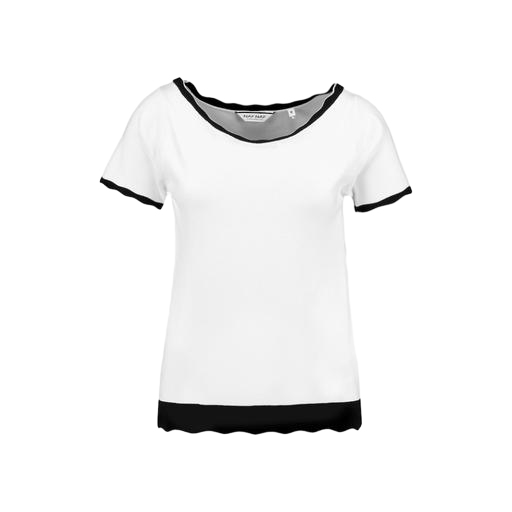
white petite boat-neck t-shirt only macy, white two-tone pima tee, short-sleeve top only macy, white background